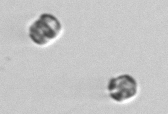
Label: Thalassiosira_sp_aff_mala